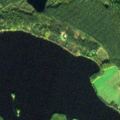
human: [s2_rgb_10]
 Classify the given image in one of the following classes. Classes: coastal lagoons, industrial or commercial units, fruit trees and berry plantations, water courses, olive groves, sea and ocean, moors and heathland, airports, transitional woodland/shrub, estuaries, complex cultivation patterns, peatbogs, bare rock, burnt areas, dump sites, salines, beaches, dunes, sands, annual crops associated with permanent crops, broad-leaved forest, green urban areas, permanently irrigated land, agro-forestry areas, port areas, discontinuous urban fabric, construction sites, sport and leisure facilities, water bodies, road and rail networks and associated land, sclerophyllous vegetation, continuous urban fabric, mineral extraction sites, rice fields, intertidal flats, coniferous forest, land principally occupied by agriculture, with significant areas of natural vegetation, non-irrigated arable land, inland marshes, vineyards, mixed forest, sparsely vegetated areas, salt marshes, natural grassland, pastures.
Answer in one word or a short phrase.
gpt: coniferous forest, mixed forest, water bodies